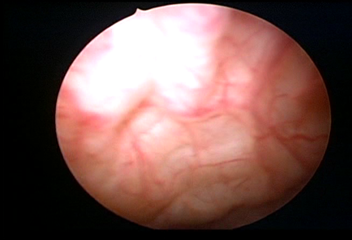
Modality: WLC
Class: Normal mucosa
Bladder cancer association: No